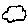
Label: cloud